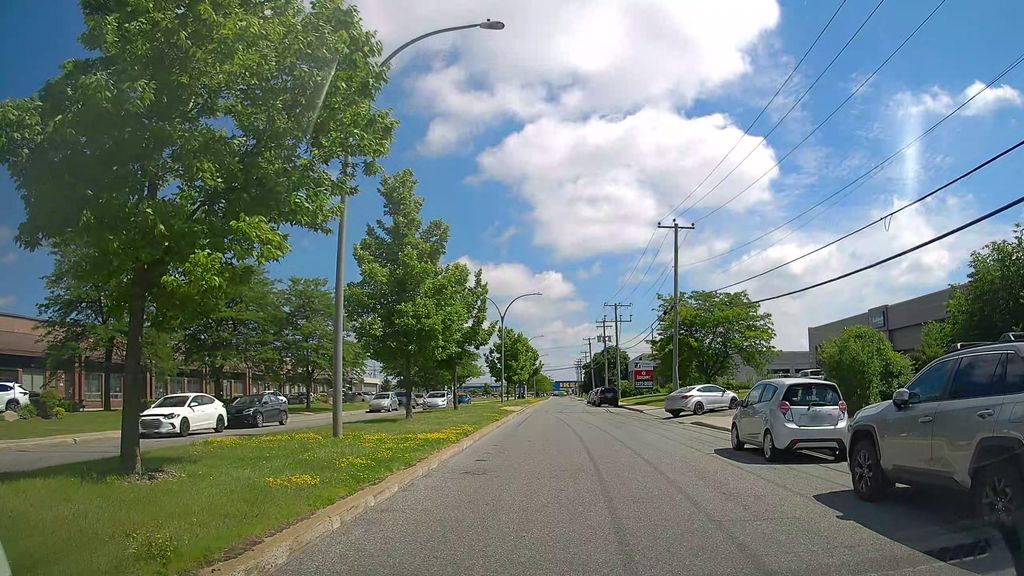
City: montreal